Question: I have a folder structure as shown below under

I have a maven property that can be either of development | testing or production. I want to exclude the others from the directory while making WAR. I am trying the below but its not working. Please guide -
'''
<plugin>
<groupId>org.apache.maven.plugins</groupId>
<artifactId>maven-war-plugin</artifactId>
<version>2.6</version>
<configuration>
<failOnMissingWebXml>false</failOnMissingWebXml>
<webResources>
<resource>
<directory>src/main/webapp/build/${sencha.env}/BACK</directory>
</resource>
</webResources>
<packagingExcludes>.sencha/**,app/**,ext/**,sass/**,%regex[build/(?!${sencha.env})]</packagingExcludes>
</configuration>
</plugin>
'''
Please notice :
in packagingExcludes
thanks!
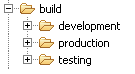
Answer: You are very close; you need to have '%regex[build/(?!${sencha.env}/).*]'. Notice the '.*' which means that you are excluding every path below 'build/(?!${sencha.env}/'.
'''
<plugin>
<groupId>org.apache.maven.plugins</groupId>
<artifactId>maven-war-plugin</artifactId>
<version>2.6</version>
<configuration>
<failOnMissingWebXml>false</failOnMissingWebXml>
<webResources>
<resource>
<directory>src/main/webapp/build/${sencha.env}/BACK</directory>
</resource>
</webResources>
<packagingExcludes>.sencha/**,app/**,ext/**,sass/**,%regex[build/(?!${sencha.env}/).*]</packagingExcludes>
</configuration>
</plugin>
'''